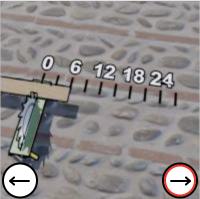
Task: length
Answer: 6
First scale value: 6.0